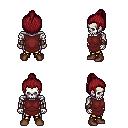
a pixel art fantasy rpg character, male body template, skeleton, maroon tunic, gold greaves, brunette short topknot hairstyle, cloth bracers, brown shoes, four views (front, back, left, right), 2x2 character sprite sheet, small pixel art, hard edges, no anti-aliasing